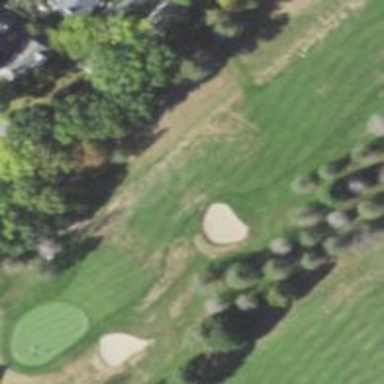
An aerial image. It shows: View of golf hole.